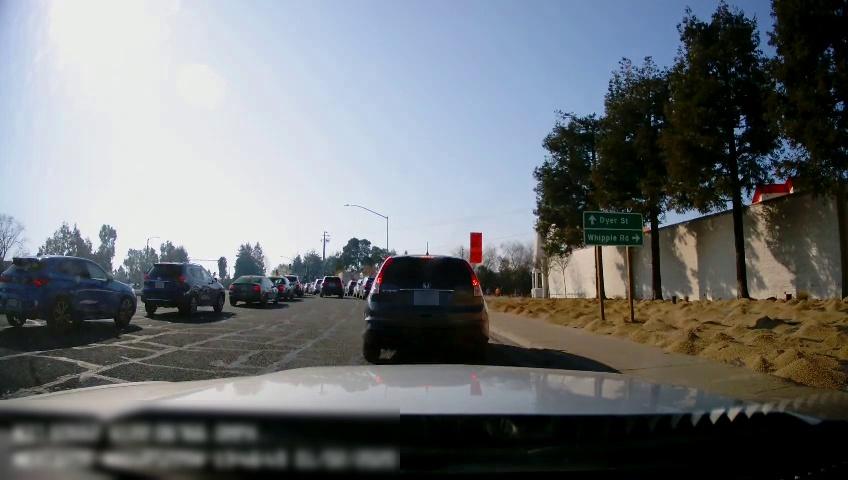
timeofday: Dusk/Dawn/Twilight
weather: Sunny
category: Drivable Space
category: Vehicles | SUV
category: Vehicles | Car
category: Vehicles | SUV
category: Vehicles | SUV
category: Vehicles | SUV
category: Vehicles | Car
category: Vehicles | SUV
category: Vehicles | SUV
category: Vehicles | SUV
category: Vehicles | SUV
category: Vehicles | SUV
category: Vehicles | Truck
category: Traffic | Signs
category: Traffic | Signs